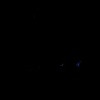
Label: space